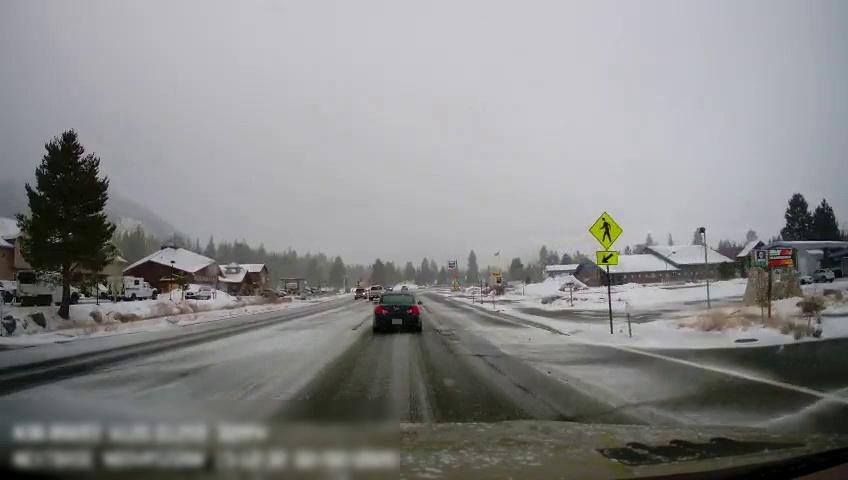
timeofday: Day
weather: Snowy
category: Drivable Space
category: Vehicles | Truck
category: Vehicles | Car
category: Vehicles | Van
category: Vehicles | Truck
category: Vehicles | Truck
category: Vehicles | Van
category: Vehicles | Truck
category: Vehicles | SUV
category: Vehicles | SUV
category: Vehicles | SUV
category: Vehicles | SUV
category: Traffic | Signs
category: Traffic | Signs